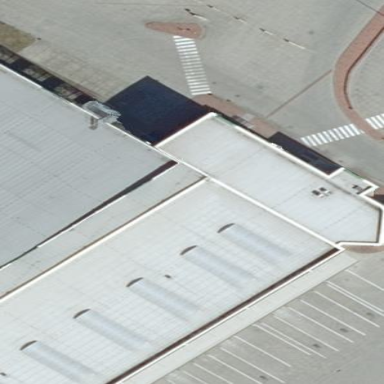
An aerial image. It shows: Office building.